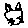
Label: cat